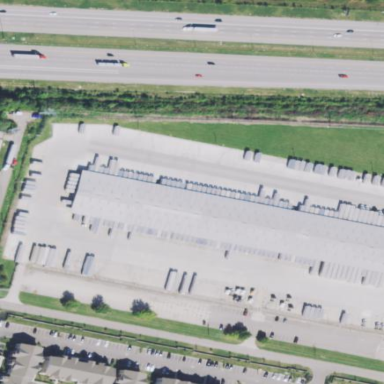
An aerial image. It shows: Warehouse.